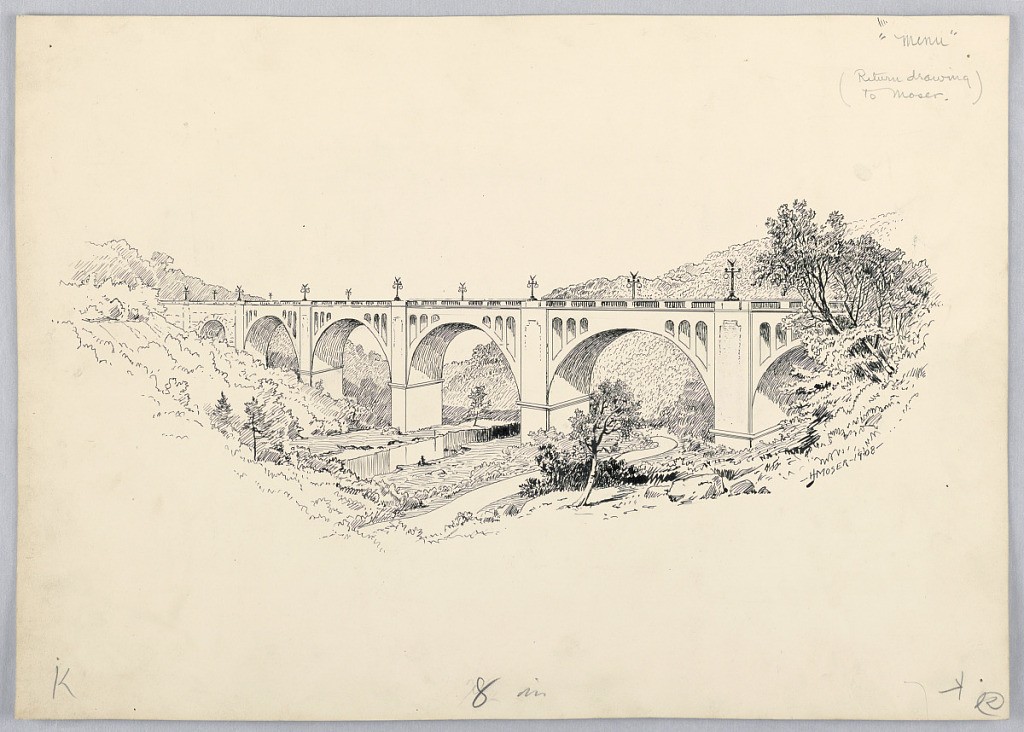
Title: A Bridge, Design for Washington Board of Trade Dinner, May 13, 1908
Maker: James Henry Moser, Canadian, 1854–1913
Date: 1908
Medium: Pen and black ink, graphite on thin board
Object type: Drawing
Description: An arched bridge with street lights over a stream with a road beside it. Trees and ridges on either side.